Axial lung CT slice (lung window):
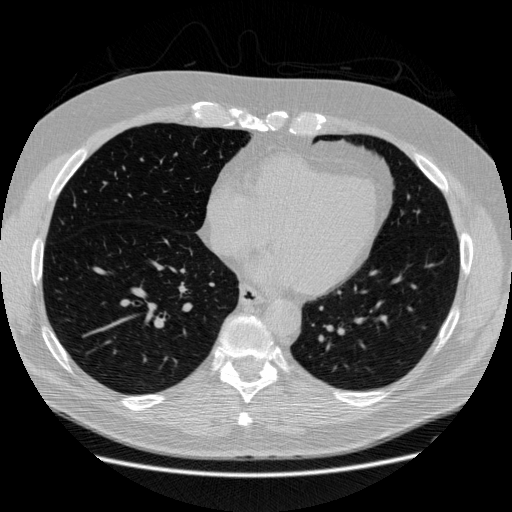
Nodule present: no